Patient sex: M
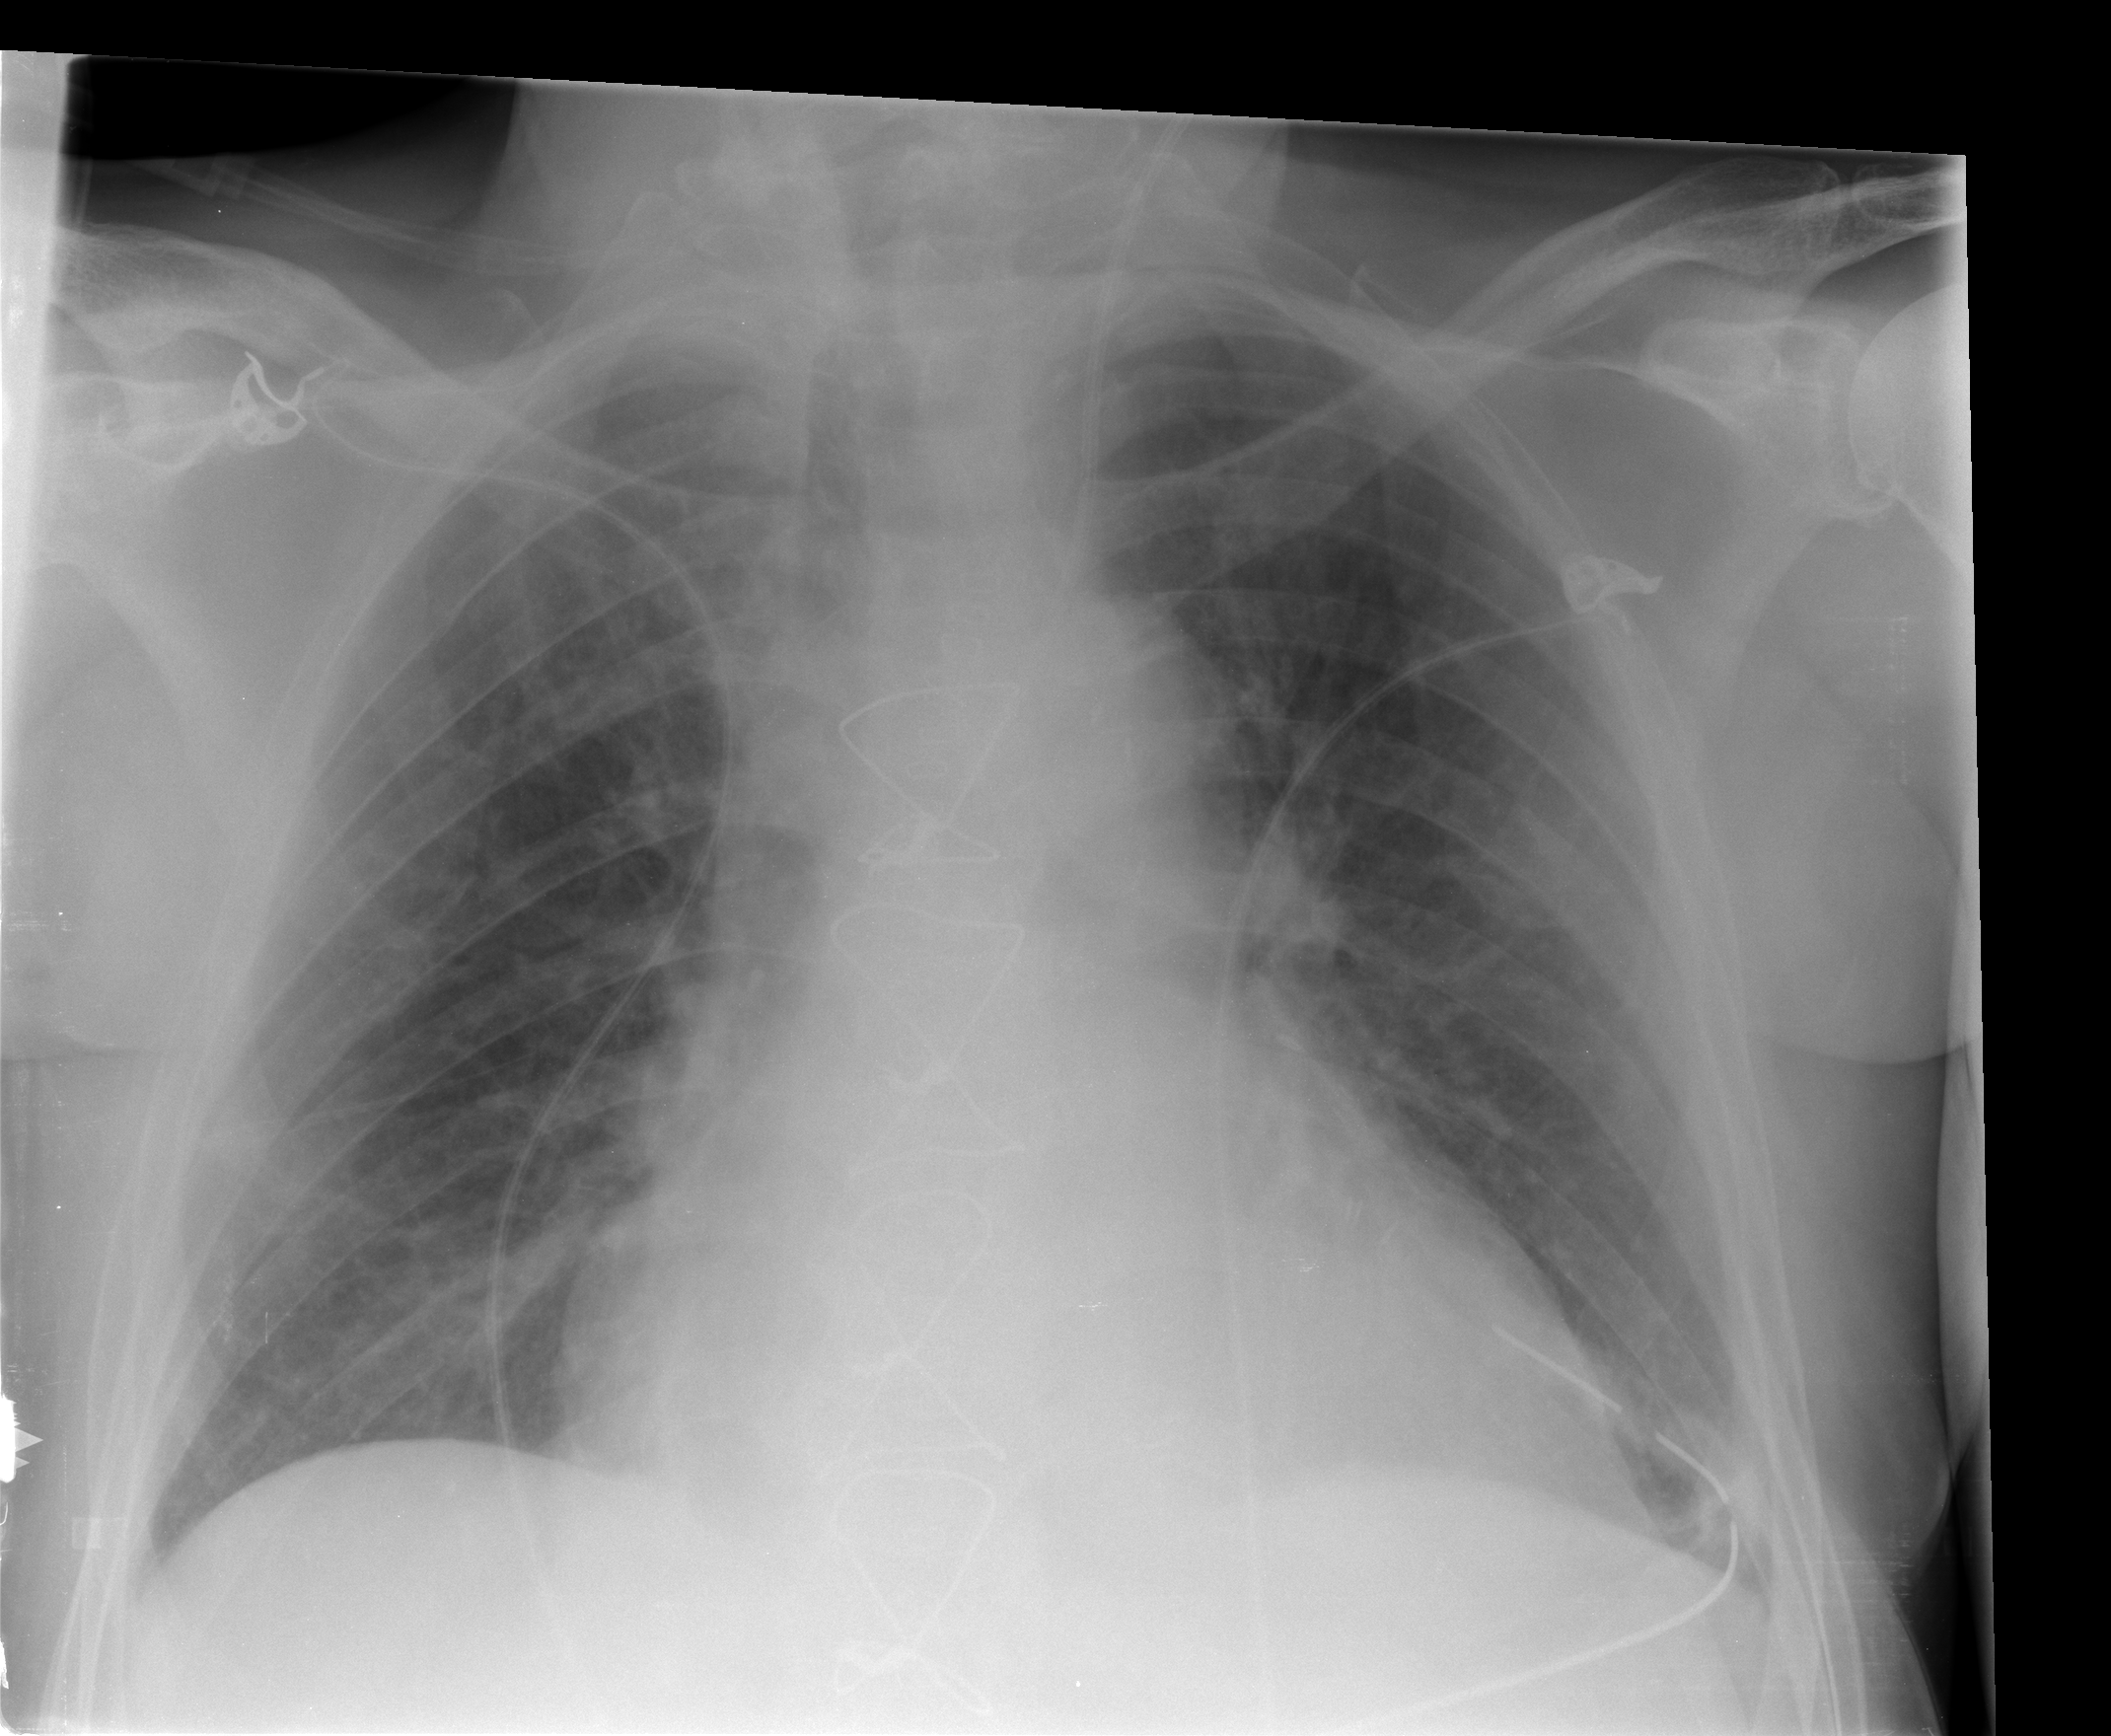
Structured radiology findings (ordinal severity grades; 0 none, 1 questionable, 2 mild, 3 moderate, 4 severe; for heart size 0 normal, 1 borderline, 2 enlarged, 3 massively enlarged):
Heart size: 2
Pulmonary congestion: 2
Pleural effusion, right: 0
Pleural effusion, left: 0
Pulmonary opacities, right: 0
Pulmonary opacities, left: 0
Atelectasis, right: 0
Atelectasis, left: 0